Interaction volume radius: 10 \u00c5
Interaction volume height: 15 \u00c5
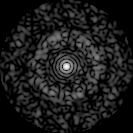
Disorder parameter: 0.8454